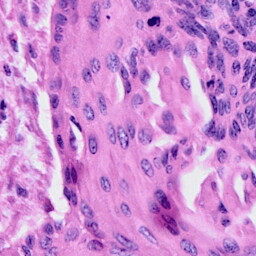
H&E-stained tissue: Cervix